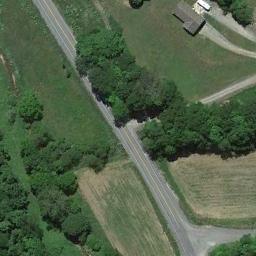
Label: freeway